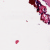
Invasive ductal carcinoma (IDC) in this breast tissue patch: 0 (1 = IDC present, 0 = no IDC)